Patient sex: M
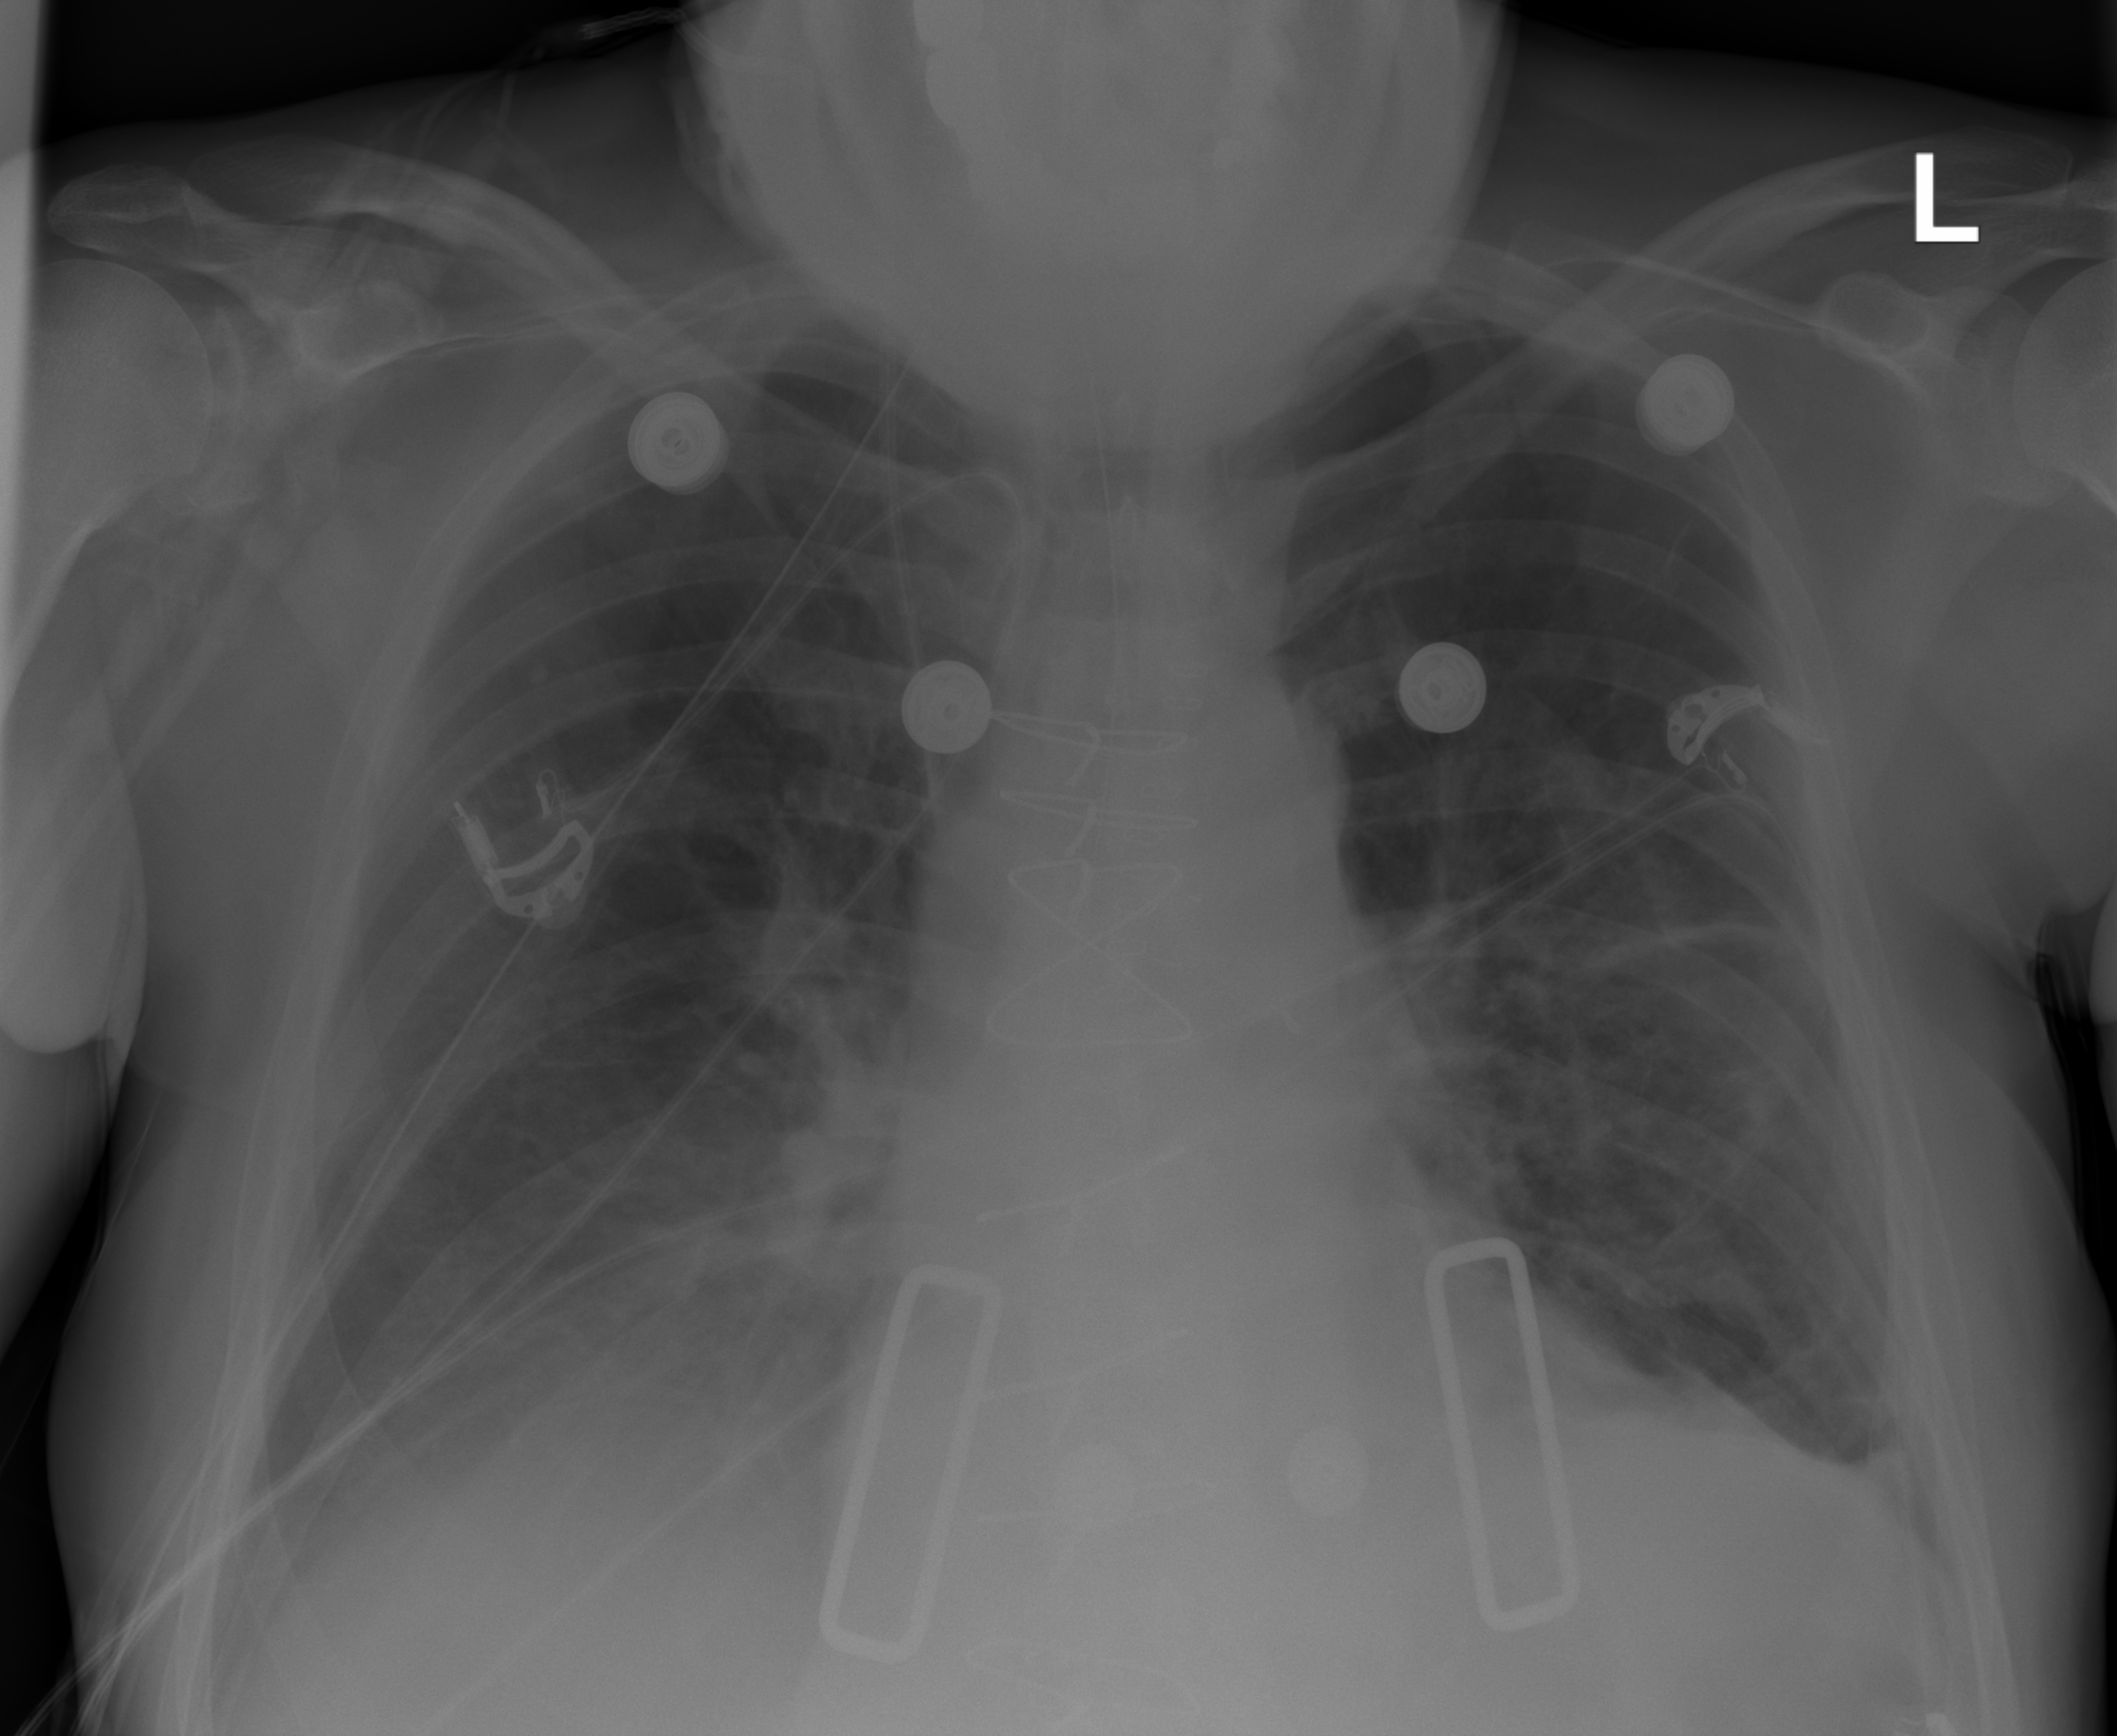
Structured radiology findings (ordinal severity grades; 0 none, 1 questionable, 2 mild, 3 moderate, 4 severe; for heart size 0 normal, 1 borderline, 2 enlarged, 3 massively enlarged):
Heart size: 1
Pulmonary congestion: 0
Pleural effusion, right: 2
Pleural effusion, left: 2
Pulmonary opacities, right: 0
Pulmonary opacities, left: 0
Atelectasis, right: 2
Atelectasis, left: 2